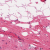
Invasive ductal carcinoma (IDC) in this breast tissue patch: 0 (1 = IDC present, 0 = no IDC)